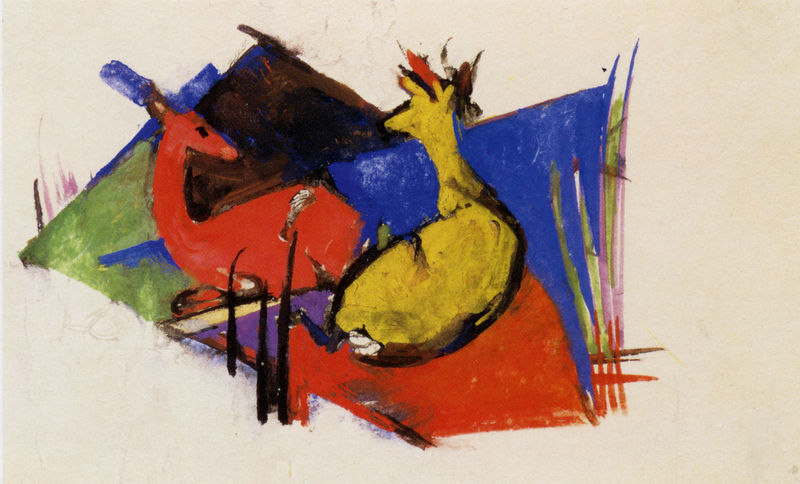
Titel: Zwei liegende Rehe
Künstler: Franz Marc
Standort: New York (New York)
Institution: Solomon R. Guggenheim Museum
Schlagwörter: berg, blau, gemälde, kopf, körper, aquarell, dreieck, gelb, grün, kubismus, blume, braun, bunt, elegant, hintergrund, kreide, köpfe, nase, ohr, orange, rücken, schwarz, skizze, weiss, zeichnung, blick, gras, rot, tier, tiere, expressionismus, malerei, augen, hals, spiegel, öl, natur, schilf, pastos, auge, ohren, beine, bein, farbig, papier, liegen, umrisse, studie, abstrakt, farben, fläche, flächen, modern, farbe, formen, lila, violett, rand, spitz, grashalme, striche, tusche, geld, farbflächen, schraffur, leinwand, hälse, entwurf, franz, geometrisch, hirsch, hirsche, reh, rehe, picasso, grashalm, hörner, farbfelder, hahn, huhn, isoliert, ansehen, geweih, geometrie, quadrat, blauer reiter, kandinsky, gouache, ruhend, franz marc, marc, mark, frans, zueinander, au, b, ot